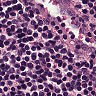
Metastatic tissue present: no